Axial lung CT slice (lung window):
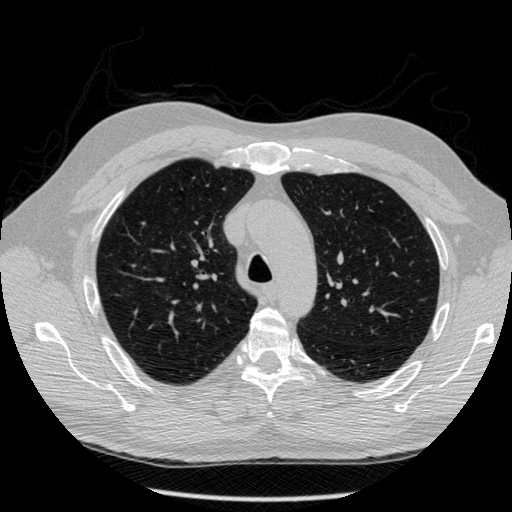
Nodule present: no